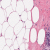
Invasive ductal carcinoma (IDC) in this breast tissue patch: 0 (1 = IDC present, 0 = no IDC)